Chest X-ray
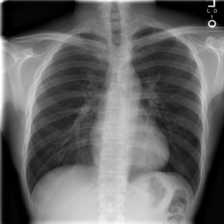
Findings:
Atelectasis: negative
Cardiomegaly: negative
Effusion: negative
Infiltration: negative
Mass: negative
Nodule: negative
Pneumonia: negative
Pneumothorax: negative
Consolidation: negative
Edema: negative
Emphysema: negative
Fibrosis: negative
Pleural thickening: negative
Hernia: negative